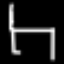
Label: chair